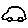
Label: car